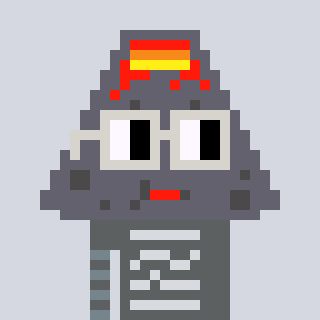
a pixel art character with square light gray glasses, a volcano-shaped head and a bluegrey-colored body on a cool background